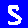
Digit: 5